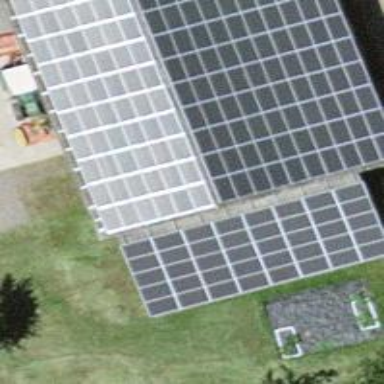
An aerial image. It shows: Solar power generator using photovoltaic panels.